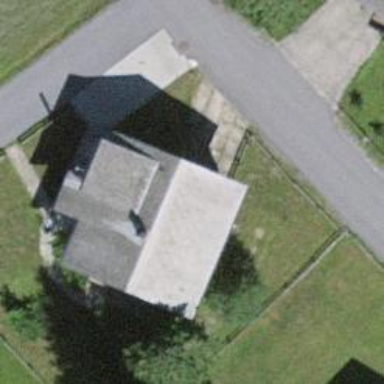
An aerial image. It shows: Driveway made of paving stones.